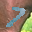
Label: 7